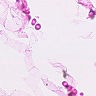
Metastatic tissue present: no